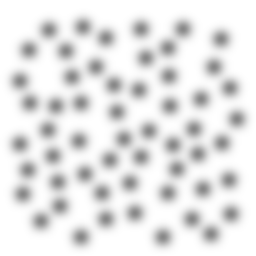
Squares: 0
Triangles: 0
Stars: 56
Total shapes: 56